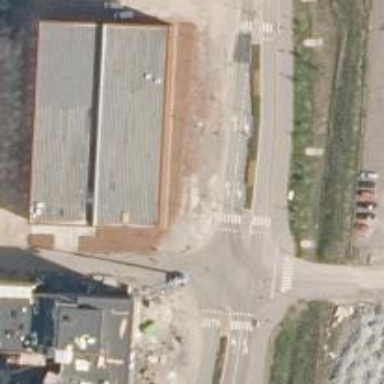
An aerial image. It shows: Marked road crossing with pedestrian island.